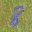
Label: 8